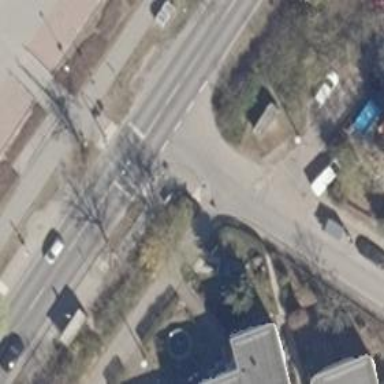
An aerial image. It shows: Crossing with traffic signals.